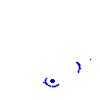
Particle: kaon